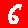
Digit: 6